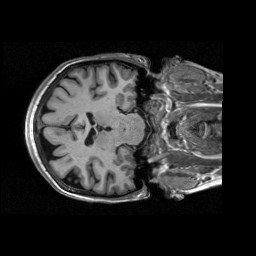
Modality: T1w
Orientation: axial